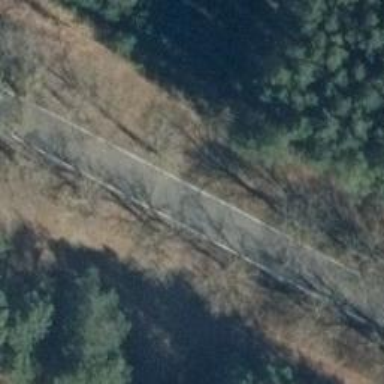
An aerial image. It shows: Secondary road with asphalt surface.